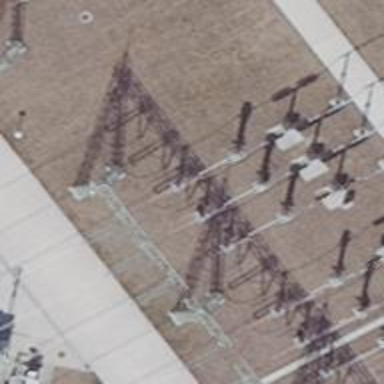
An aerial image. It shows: Power line with 3 cables in bay configuration.